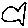
Label: fish